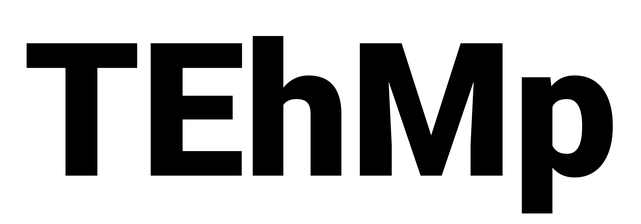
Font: Roboto_Black